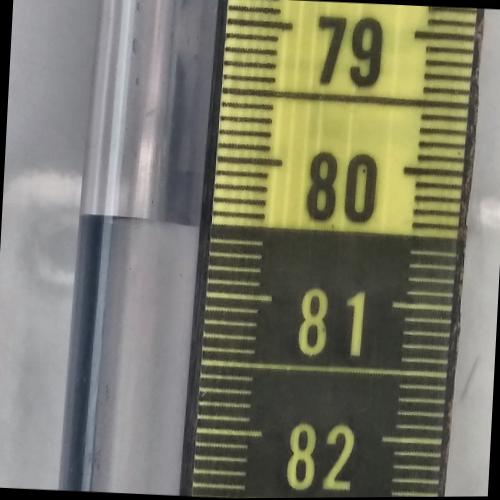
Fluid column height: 80.5 cm